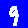
Digit: 9